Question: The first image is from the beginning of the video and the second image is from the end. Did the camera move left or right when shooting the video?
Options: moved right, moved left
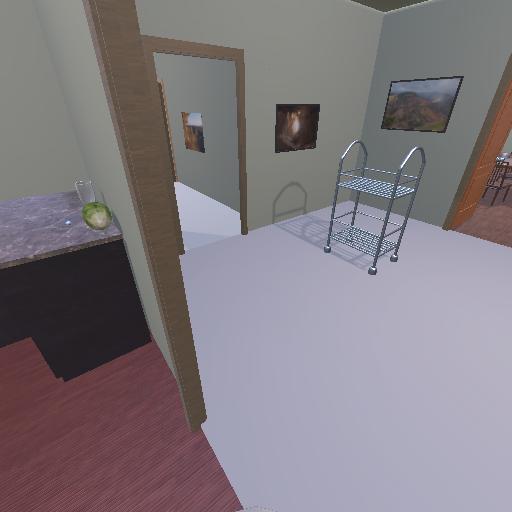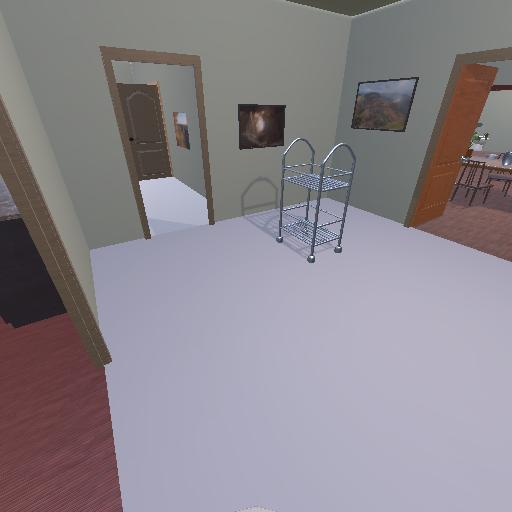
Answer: moved right